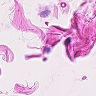
Metastatic tissue present: no